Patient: sex F, age 48
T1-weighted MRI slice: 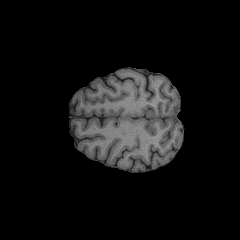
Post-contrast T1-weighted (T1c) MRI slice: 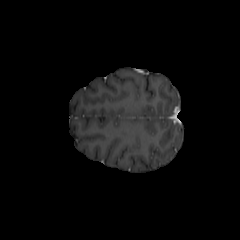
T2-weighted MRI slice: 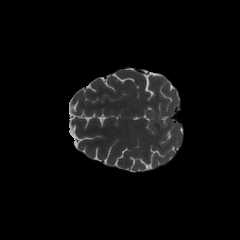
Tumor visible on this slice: no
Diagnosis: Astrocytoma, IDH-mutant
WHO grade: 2